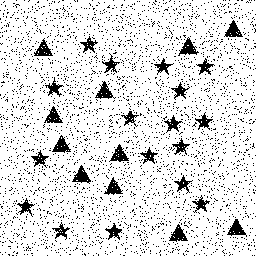
Squares: 0
Triangles: 11
Stars: 17
Total shapes: 28